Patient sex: M
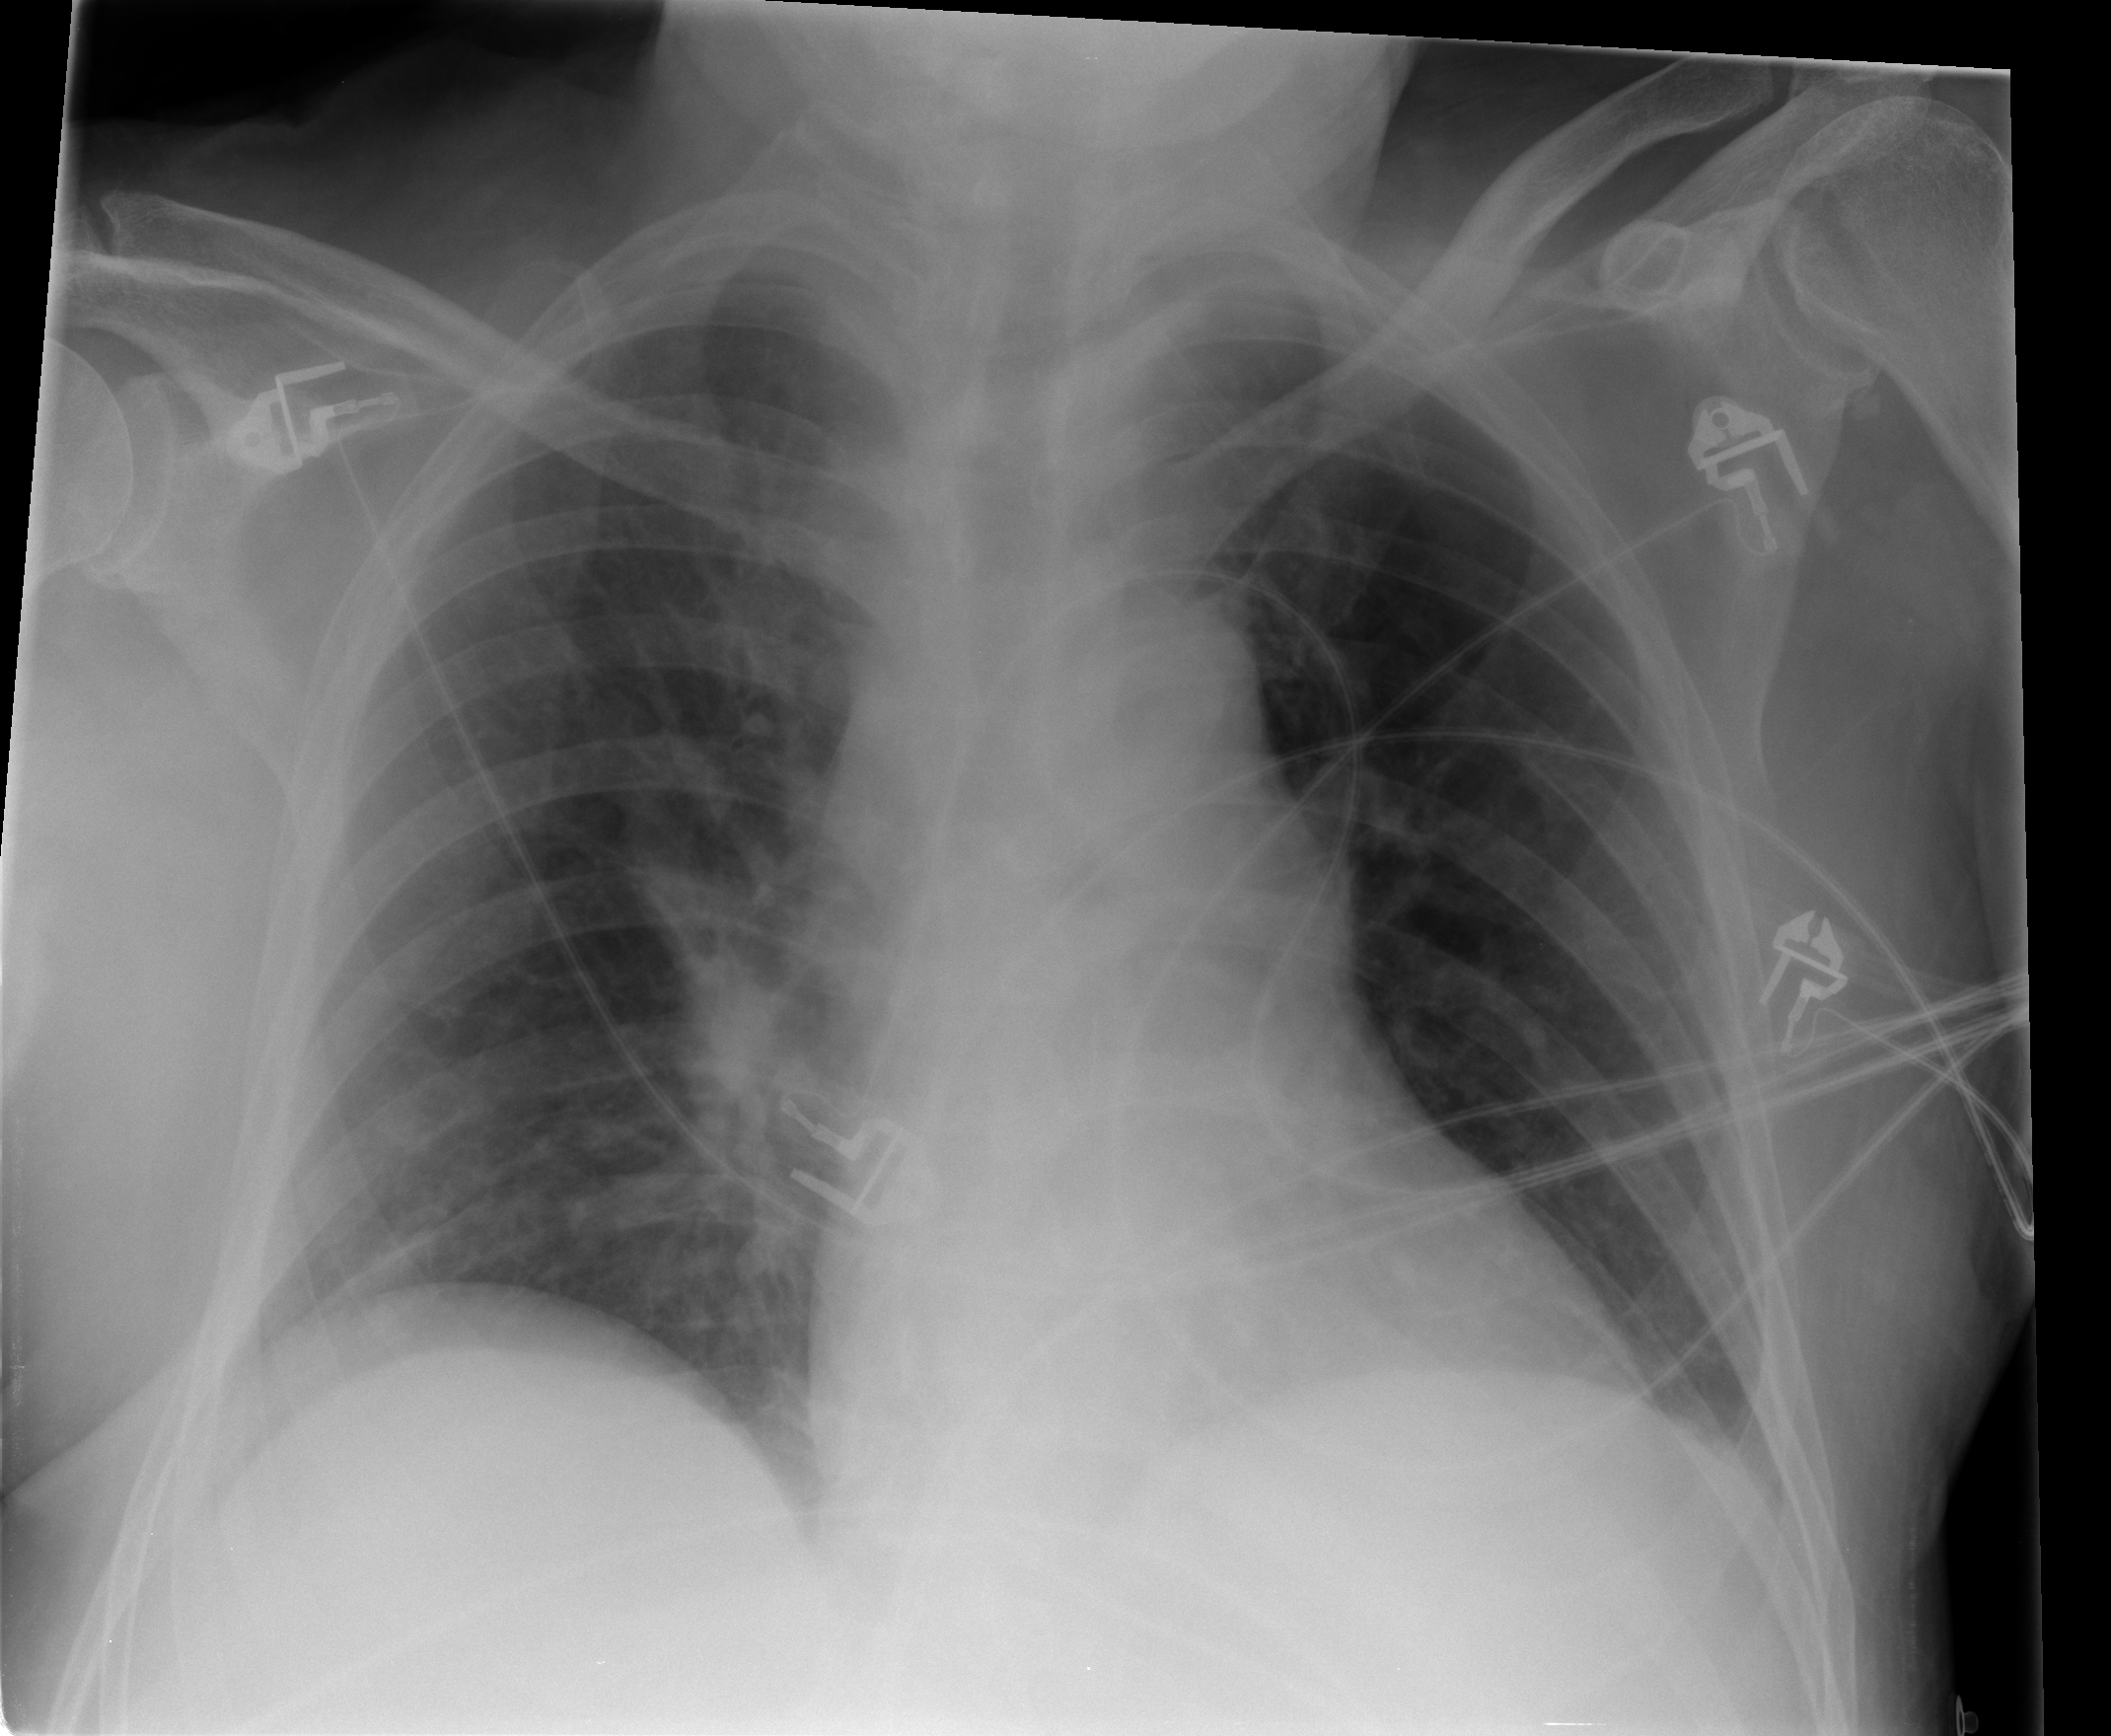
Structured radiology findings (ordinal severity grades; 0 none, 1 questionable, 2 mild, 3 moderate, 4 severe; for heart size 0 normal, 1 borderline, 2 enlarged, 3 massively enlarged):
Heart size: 0
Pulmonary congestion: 2
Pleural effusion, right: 0
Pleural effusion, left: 1
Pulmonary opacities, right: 0
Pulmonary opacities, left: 0
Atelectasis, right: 2
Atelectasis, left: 2